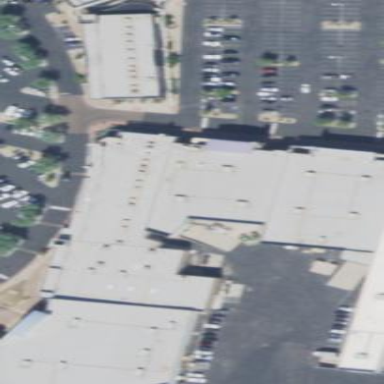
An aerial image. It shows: Building.